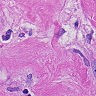
Metastatic tissue present: yes